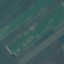
Land use / land cover class: AnnualCrop